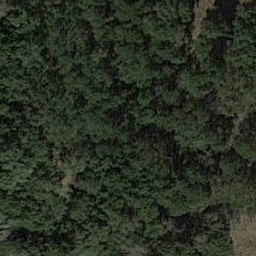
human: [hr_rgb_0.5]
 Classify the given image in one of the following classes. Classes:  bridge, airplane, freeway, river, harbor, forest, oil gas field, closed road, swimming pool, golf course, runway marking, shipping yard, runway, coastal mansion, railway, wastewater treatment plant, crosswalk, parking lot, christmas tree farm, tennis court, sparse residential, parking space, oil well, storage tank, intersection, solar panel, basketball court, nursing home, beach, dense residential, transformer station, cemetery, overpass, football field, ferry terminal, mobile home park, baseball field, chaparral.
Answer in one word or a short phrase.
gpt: forest